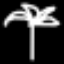
Label: palm tree